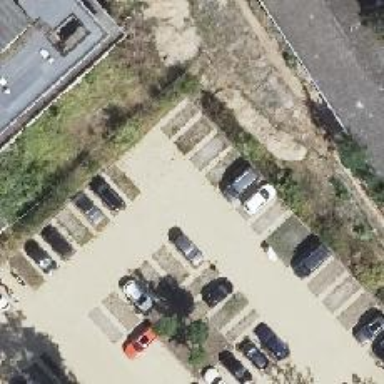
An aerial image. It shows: Parking aisle designated as service road.